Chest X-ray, PA view. Patient: 43 years old, sex M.
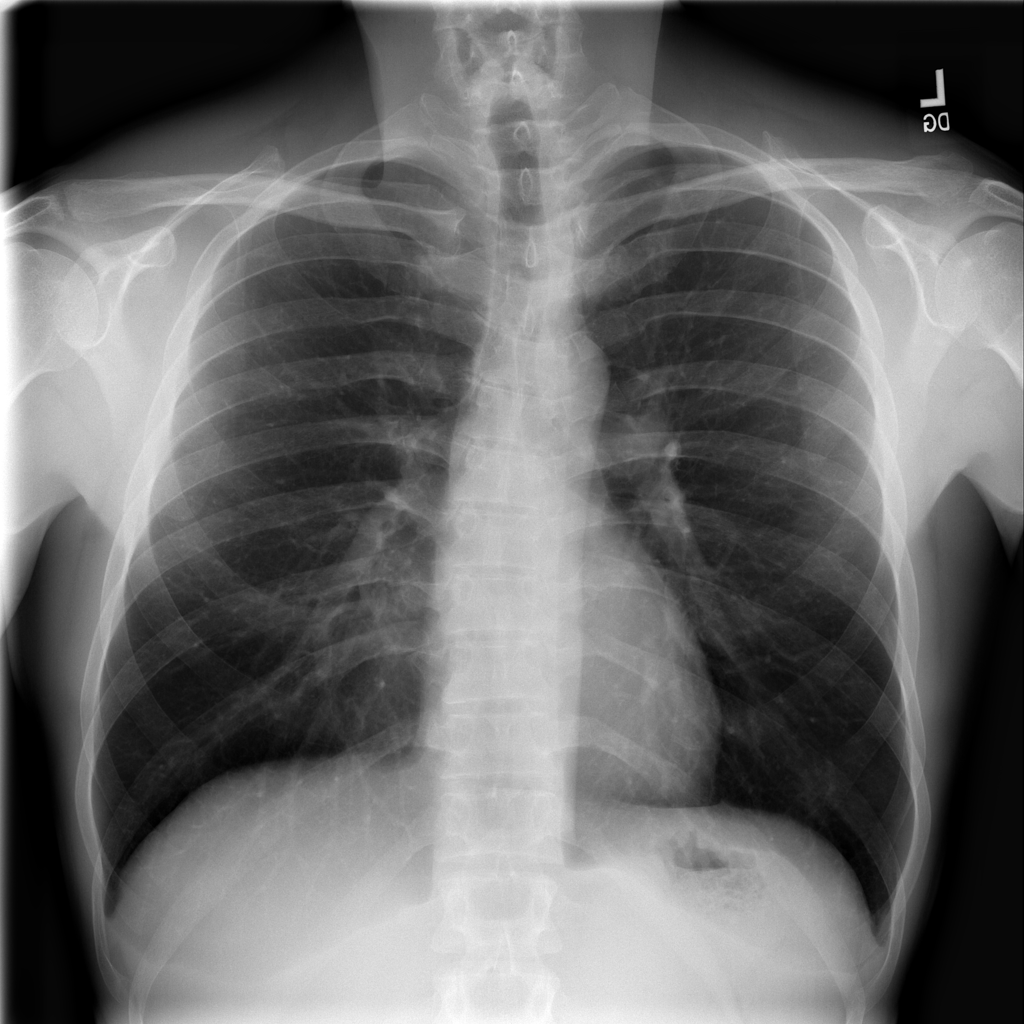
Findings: No Finding